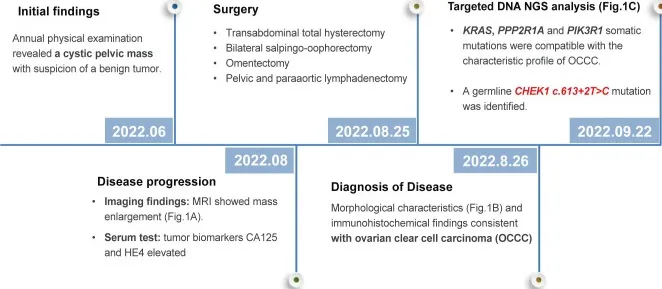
A timeline summarizing the key clinical events of the proband.
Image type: chart (chart)